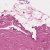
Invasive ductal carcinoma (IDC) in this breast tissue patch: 0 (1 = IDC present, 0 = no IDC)